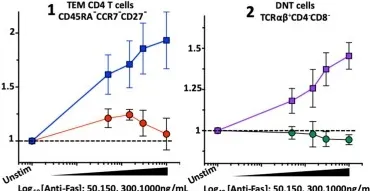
Imaging, bone marrow biopsy findings and characterization and location of the novel FAS heterozygous variant in a patient with CD4 lymphopenia and ALPS. . (D) FAS-induced apoptosis was evaluated in terminal effector memory cells (TEM) and TCRalphabeta+ DN T cells of index patient and healthy subjects using an ex vivo flow cytometric assay based on FAS crosslinking. (1) Average fold increase +- standard error of mean (SEM) of Annexin-V expression in TEM (CD45RA-CCR7-CD27-) from 4 independent experiments with index patient (red) and 8 different healthy controls (blue) with different concentrations of anti-FAS crosslinking antibody. (2) Average fold increase +- SEM of Annexin-V expression in DNT cells (TCRalphabeta+CD4-CD8-) from 4 independent experiments with index patient (green) and 8 different healthy controls (purple) with different concentrations of anti-FAS crosslinking antibody.
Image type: pathology (immunostaining)